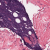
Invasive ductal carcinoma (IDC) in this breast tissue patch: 0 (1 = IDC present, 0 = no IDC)